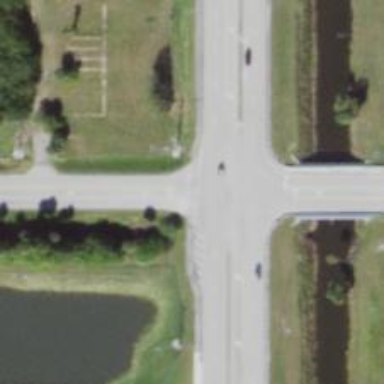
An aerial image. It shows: Asphalt footway with marked crossing. The crossing is indicated by white lines.